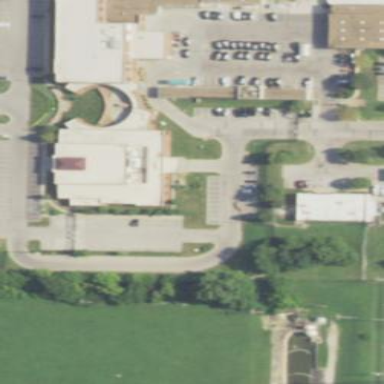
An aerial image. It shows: Courthouse building.